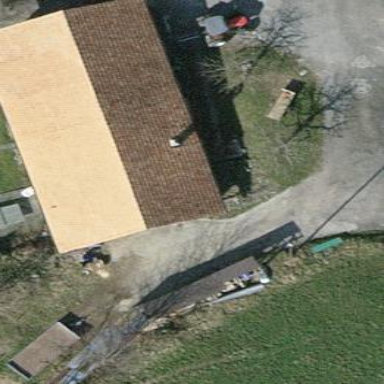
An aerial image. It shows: Farm auxiliary building with gabled roof.